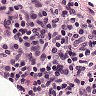
Metastatic tissue present: no